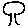
Label: tree